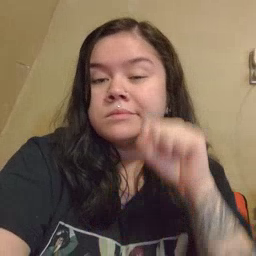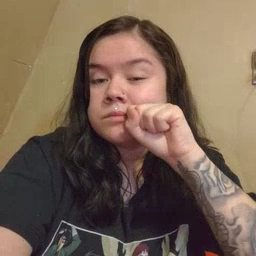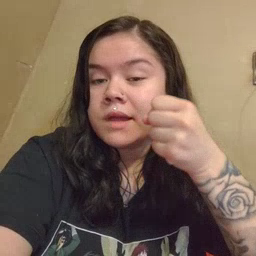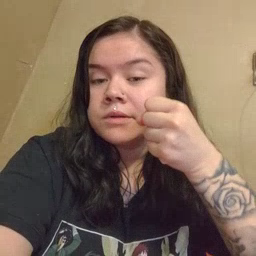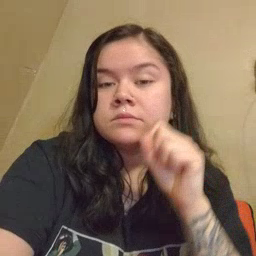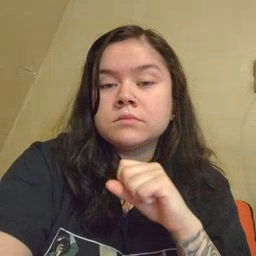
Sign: carrot